Question: My css looks like this
'''
* {
margin: 0;
padding: 0;
}
body {
background-color: #FFFFFF;
}
div#header {
background-color: #969696;
height: 80px;
}
div#mid-bar {
background: url(images/home.jpg) left no-repeat #6f6565;
height: 200px;
}
#searchbox {
background-color: #c1c1c1;
width: 200px;
height: 180px;
margin: 10px 20px 10px 350px;
}
'''
and my html
'''
<div id="header">
</div>
<div id="mid-bar">
<div id="searchbox">
</div>
</div>
'''

you can see the problem. the space between header and mid-bar which is created due to the margin given in the searchbox div.
i want this margin for searchbox within the mid-bar div... and not from header div.
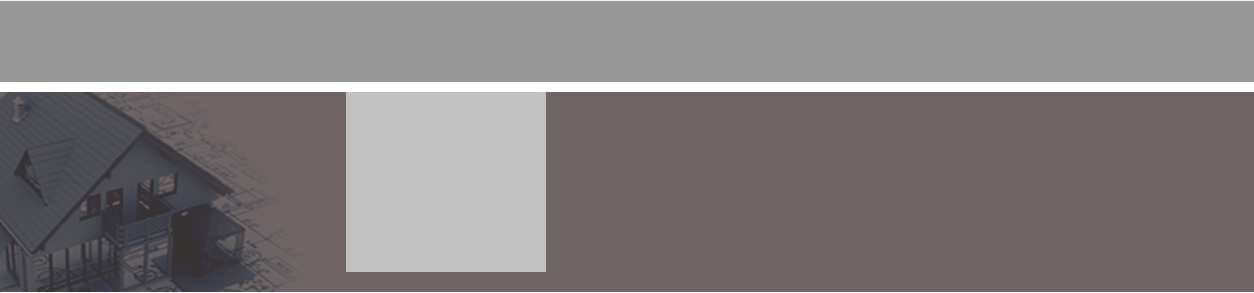
Answer: I's a known <URL>: would use padding instead of margin. so:
'''
div#mid-bar {
background: url(images/home.jpg) left no-repeat #6f6565;
height: 200px;
padding-top: 10px;
}
#searchbox {
background-color: #c1c1c1;
width: 200px;
height: 180px;
margin: 0px 20px 10px 350px;
}
'''